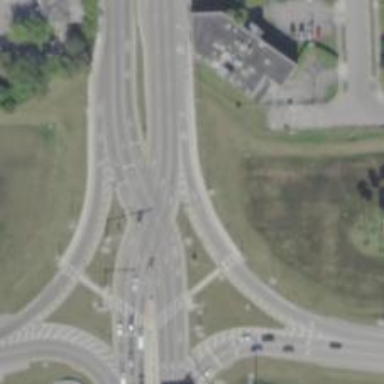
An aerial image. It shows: Motorway link with asphalt surface and separate sidewalk. The junction is diverging diamond interchange (DDI).